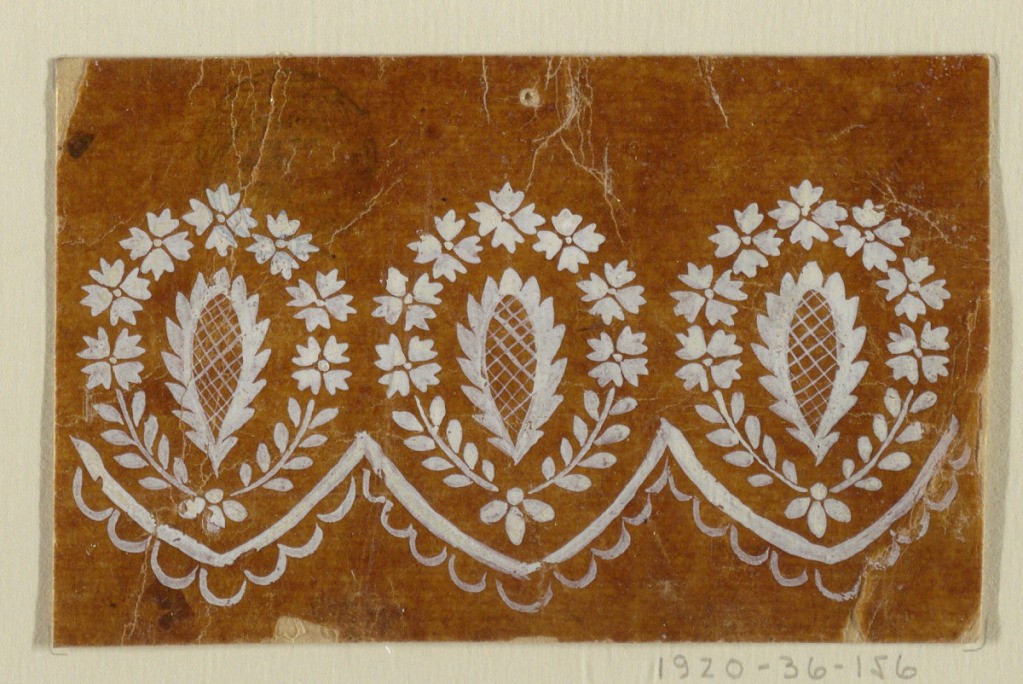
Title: Design for an Embroidered or Woven Horizontal Border of the "Fabrique de St. Ruf"
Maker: Fabrique de Saint Ruf, Lyon, France
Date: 1805–1815
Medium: Brush and white gouache on glazed tracing paper
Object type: Drawing
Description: A variation of the design 1920-36-154. The motifs stand upright. The scalloped border shows a strip inside.